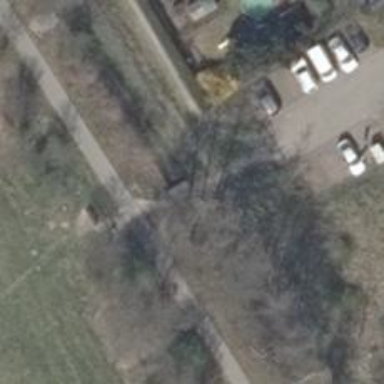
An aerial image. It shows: Dirt footway bridge.